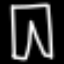
Label: pants